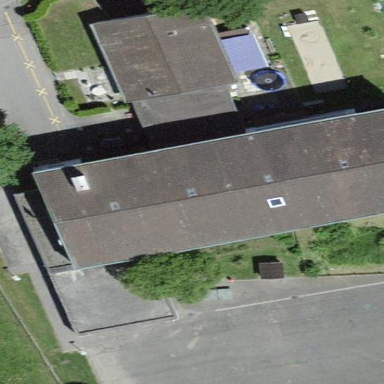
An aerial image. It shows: School building.